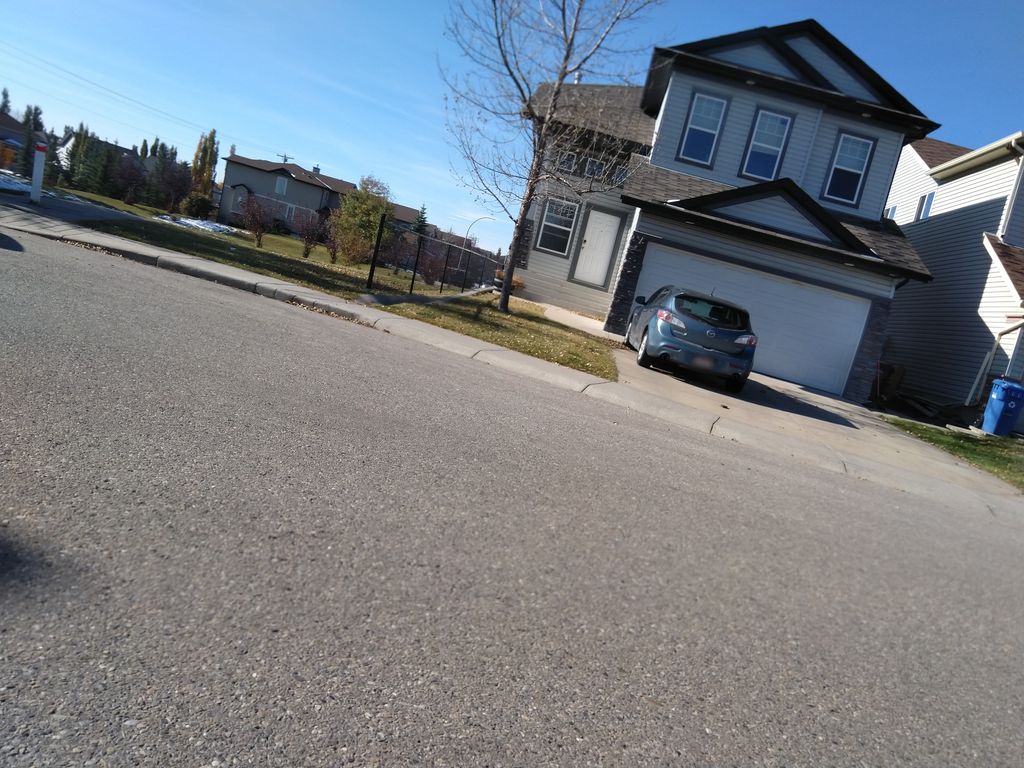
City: calgary